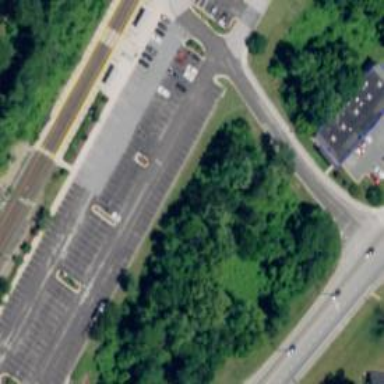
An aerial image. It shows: Parking area with park and ride facility.